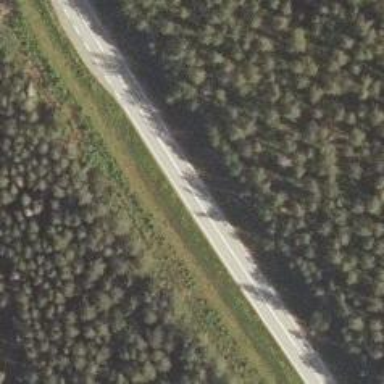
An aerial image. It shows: Asphalt road classified as primary highway.